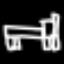
Label: bed